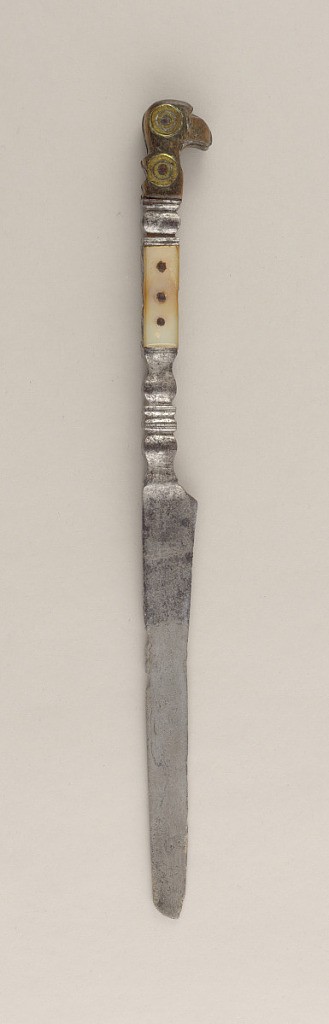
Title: Knife
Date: ca. 1580
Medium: Mother-of-pearl, brass, horn, steel
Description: Straight-sided blade, the upper edge tapering downwards to the point. Decorative indentions on the upper edge. Plain bolster, handle square in section, flaring towards the end, cumulating in a stylized bird's head. Tang continues with scrolled edge, fitted with mother-of-pearl scales with three rivets, top of handle has horn scales. Two large brass buttons on each side.